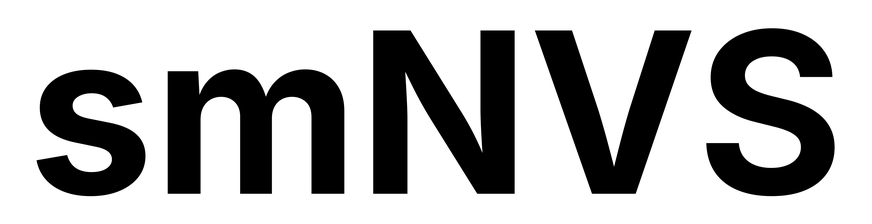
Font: Inter_Bold